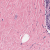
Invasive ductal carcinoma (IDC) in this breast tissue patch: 0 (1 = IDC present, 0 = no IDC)